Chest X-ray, PA view. Patient: 69 years old, sex F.
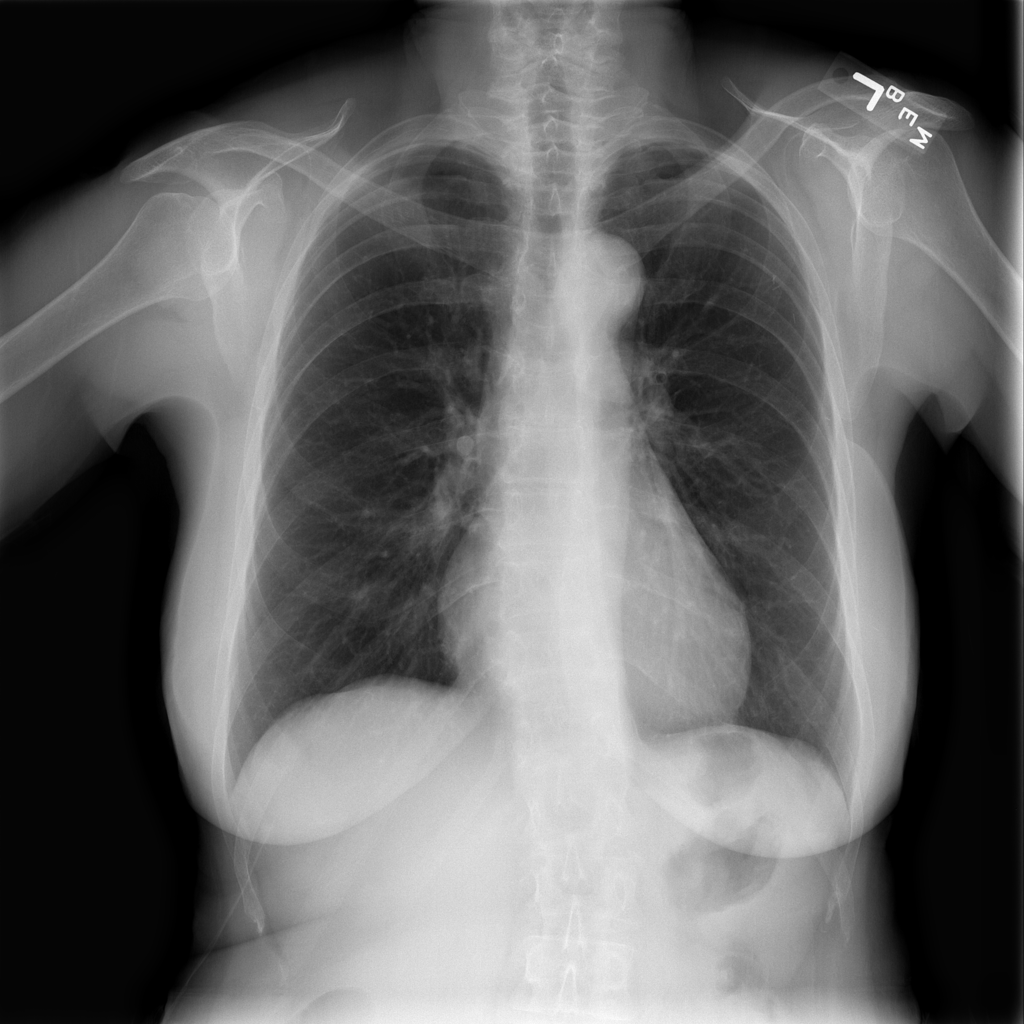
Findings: Infiltration